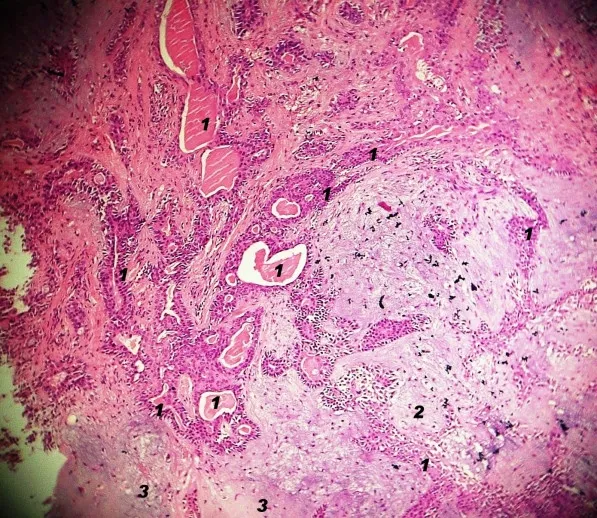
Photomicrograph of pleomorphic adenoma showing epithelial component (marked as '1') consisting of acini, duct, sheets and cords, and mesenchymal component consisting of myxoid (marked as '2') and chondroid areas (marked as '3'). (H & E x 100).
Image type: pathology (h&e)